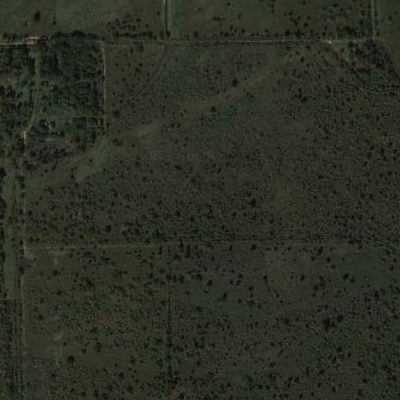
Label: eForest